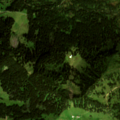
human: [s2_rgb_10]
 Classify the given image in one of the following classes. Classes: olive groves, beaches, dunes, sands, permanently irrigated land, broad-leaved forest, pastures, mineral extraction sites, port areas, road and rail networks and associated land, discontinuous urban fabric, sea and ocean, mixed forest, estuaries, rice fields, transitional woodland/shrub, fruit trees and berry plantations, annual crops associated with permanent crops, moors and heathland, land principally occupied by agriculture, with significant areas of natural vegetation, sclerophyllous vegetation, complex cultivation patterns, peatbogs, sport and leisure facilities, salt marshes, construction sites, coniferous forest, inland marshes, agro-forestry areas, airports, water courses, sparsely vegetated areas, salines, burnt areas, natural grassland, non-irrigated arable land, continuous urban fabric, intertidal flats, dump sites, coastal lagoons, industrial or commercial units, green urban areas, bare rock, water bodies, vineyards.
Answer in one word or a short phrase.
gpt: coniferous forest, natural grassland, moors and heathland, transitional woodland/shrub